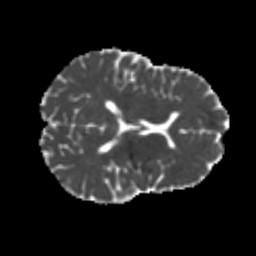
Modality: MD
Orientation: axial
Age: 24
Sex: female
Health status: healthy
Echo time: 0.074 s